Field crop: maize
Growth stage: 1
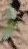
Species: datura